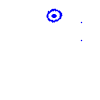
Particle: pion